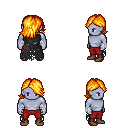
a pixel art fantasy rpg character, male body template, dark elf, purple skin, black tattered cape, red pants, light blonde swoop hairstyle, white cloth bandages, brown shoes, four views (front, back, left, right), 2x2 character sprite sheet, small pixel art, hard edges, no anti-aliasing